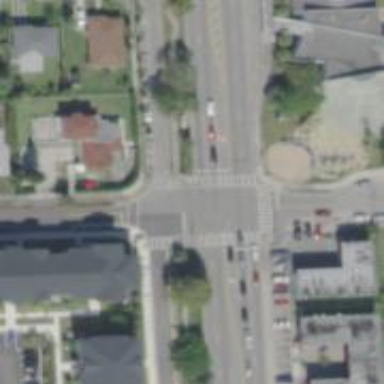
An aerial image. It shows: Road with stop sign.